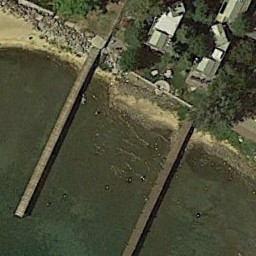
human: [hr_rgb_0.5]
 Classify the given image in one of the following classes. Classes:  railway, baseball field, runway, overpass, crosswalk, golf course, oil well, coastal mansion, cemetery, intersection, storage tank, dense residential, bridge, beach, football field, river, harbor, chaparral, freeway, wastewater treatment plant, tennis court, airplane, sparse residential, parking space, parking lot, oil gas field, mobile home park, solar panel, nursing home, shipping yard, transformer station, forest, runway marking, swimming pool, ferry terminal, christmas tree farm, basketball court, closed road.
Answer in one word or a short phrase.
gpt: ferry terminal